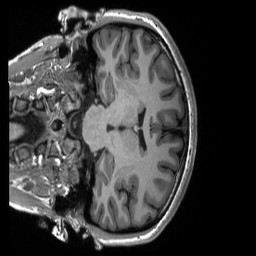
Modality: T1w
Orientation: coronal
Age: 21
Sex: female
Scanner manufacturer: siemens
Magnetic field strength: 3 T
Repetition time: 2.3 s
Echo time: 0.00298 s